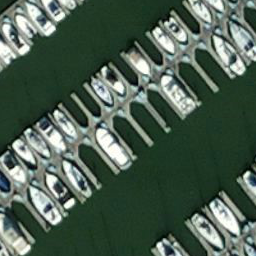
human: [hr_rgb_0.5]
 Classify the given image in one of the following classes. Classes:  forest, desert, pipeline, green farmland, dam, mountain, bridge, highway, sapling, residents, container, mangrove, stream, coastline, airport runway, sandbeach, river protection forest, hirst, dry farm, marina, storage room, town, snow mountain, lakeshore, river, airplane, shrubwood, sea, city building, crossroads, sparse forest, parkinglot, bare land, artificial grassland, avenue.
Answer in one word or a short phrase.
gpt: marina